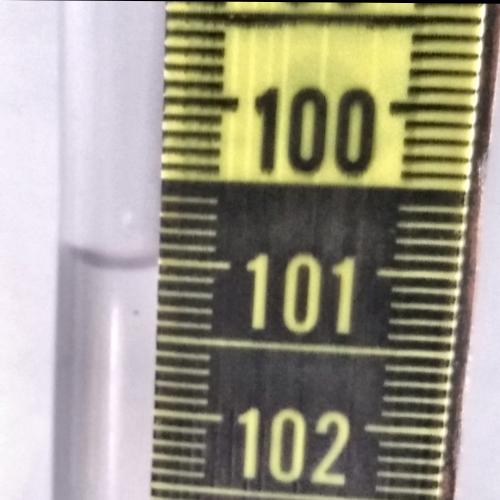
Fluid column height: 101.0 cm